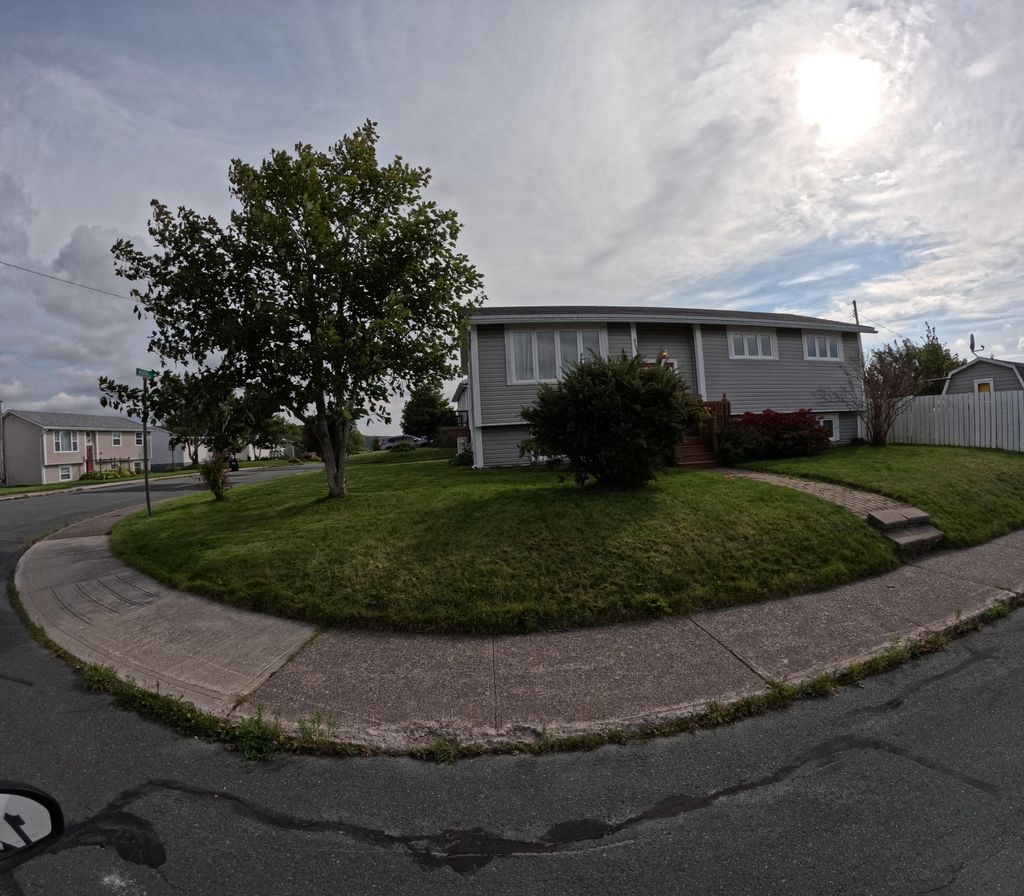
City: st_johns